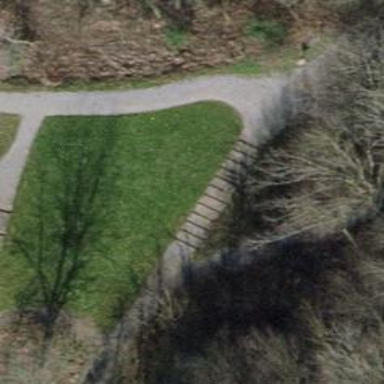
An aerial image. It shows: Path with pebblestone surface.